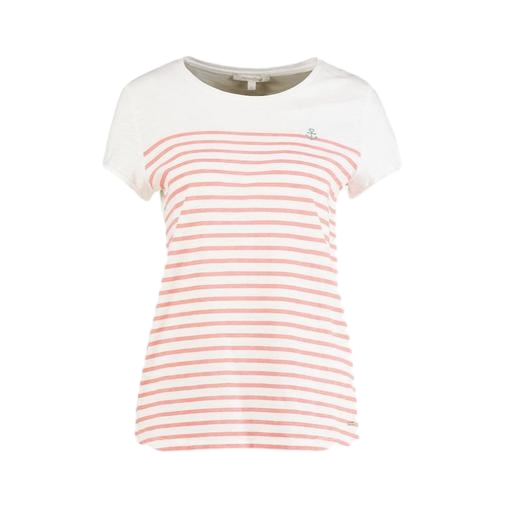
pink striped shortsleeved t-shirt, club stripe tee, blue women's stripe true t-shirt, white background